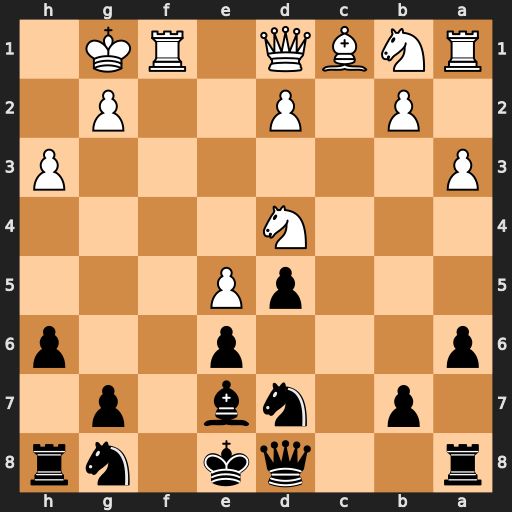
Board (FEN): r2qk1nr/1p1nb1p1/p3p2p/3pP3/3N4/P6P/1P1P2P1/RNBQ1RK1
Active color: b
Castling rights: kq
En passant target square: -
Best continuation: Qb6 Kh1 Qxd4